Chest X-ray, PA view. Patient: 55 years old, sex M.
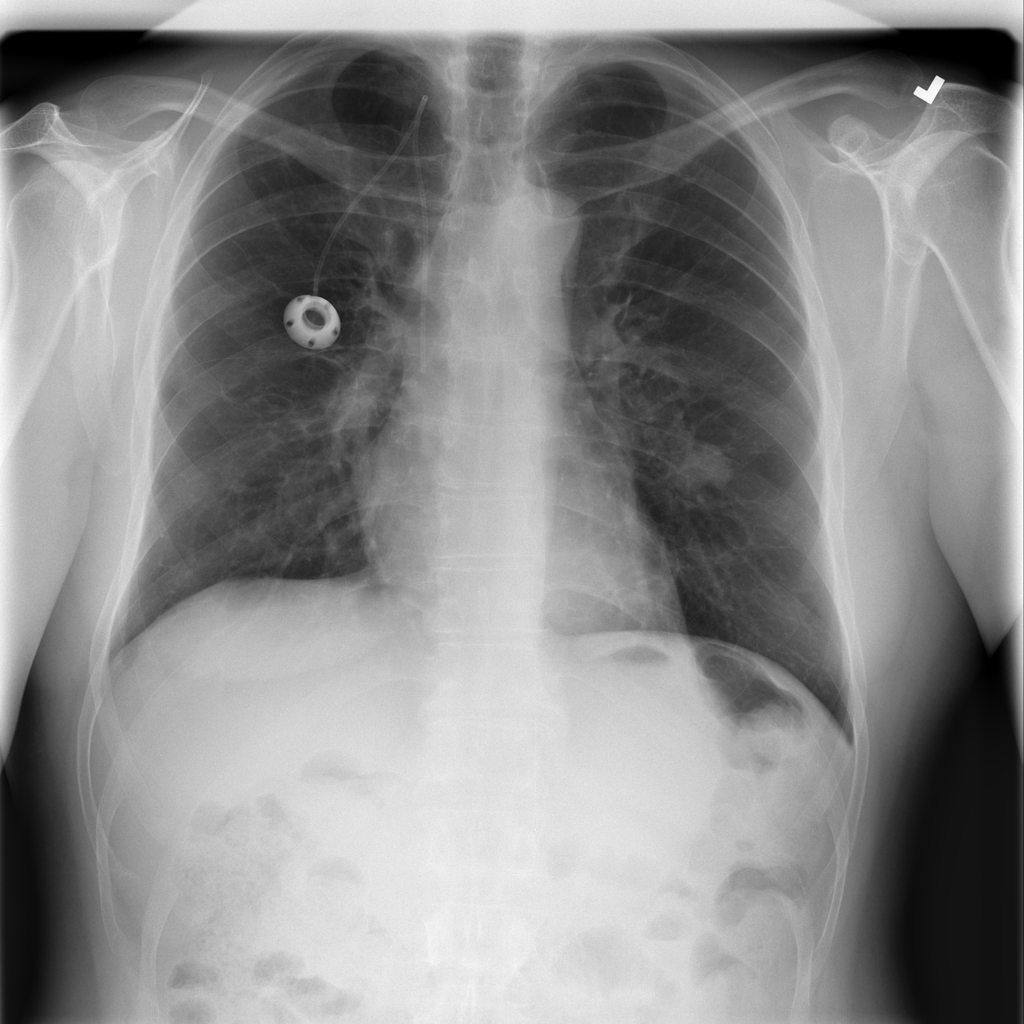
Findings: Nodule